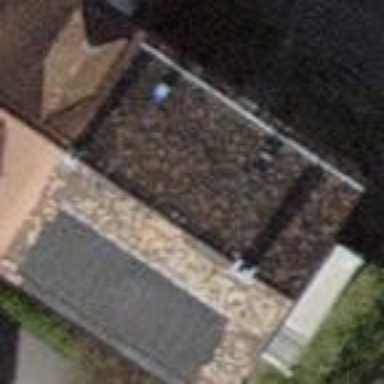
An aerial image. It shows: Building with gabled roof.